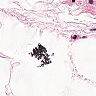
Metastatic tissue present: no